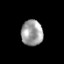
Tissue: prostate
Cell type: T cells
Senescence score: 0.3087
Nuclear area (px): 547
Mean DAPI intensity: 157.505